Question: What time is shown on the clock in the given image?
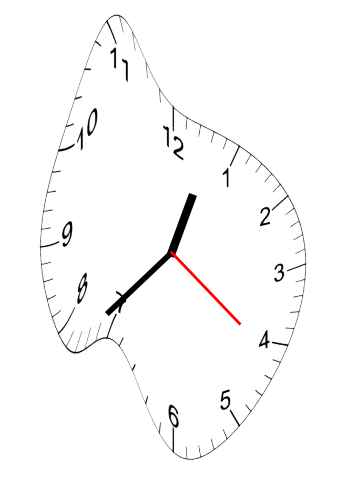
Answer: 12:37:21